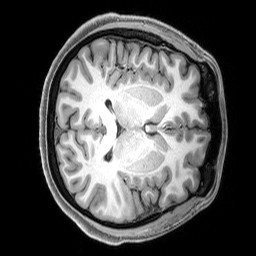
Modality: T1w
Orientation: axial
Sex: female
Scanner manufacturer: siemens
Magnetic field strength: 3 T
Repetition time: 2.4 s
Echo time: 0.00262 s